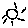
Label: sun